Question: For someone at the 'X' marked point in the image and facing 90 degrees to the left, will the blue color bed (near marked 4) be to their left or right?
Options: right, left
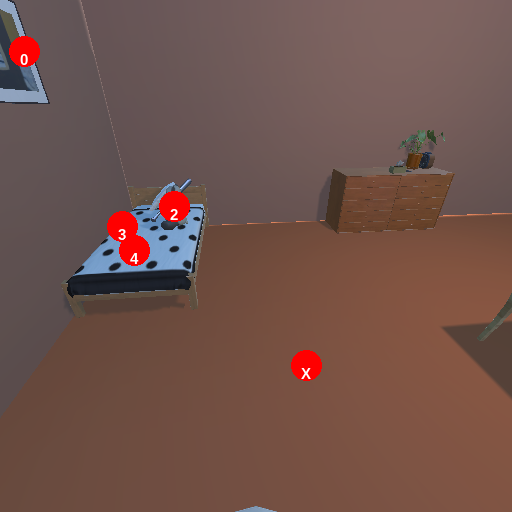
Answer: right